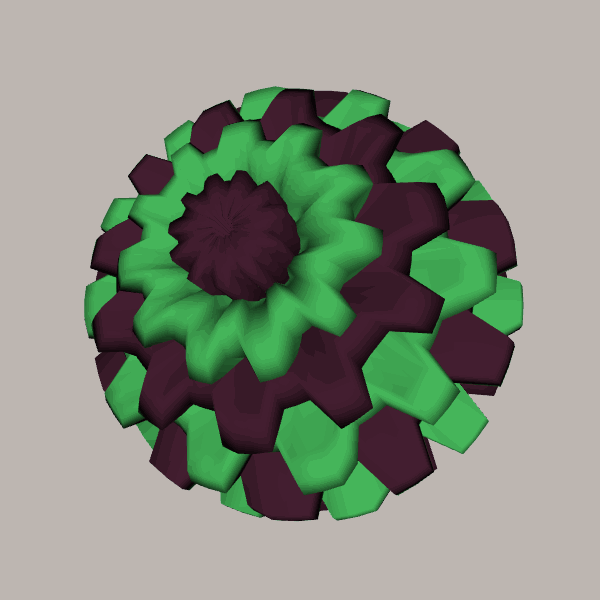
Background: light